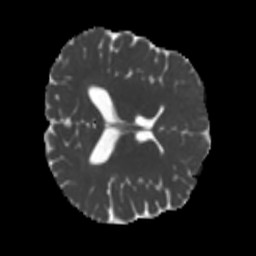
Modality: MD
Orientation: axial
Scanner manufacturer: siemens
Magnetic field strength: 3 T
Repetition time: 4 s
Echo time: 0.0594 s